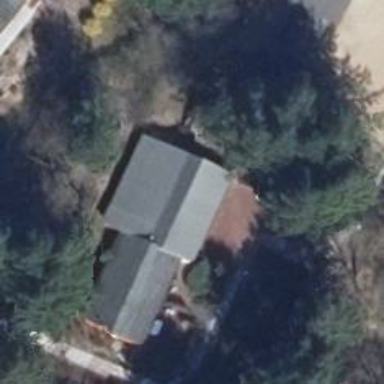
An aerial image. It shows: Restaurant.